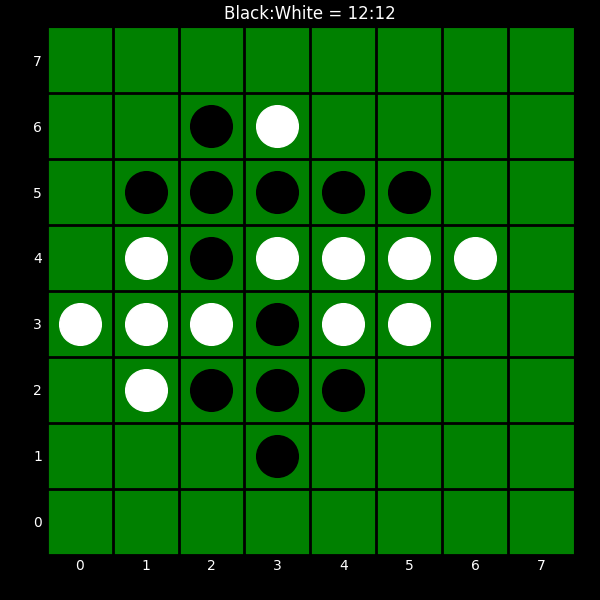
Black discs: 12
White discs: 12